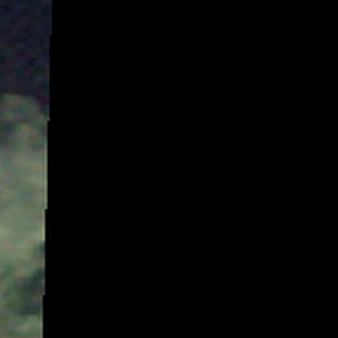
Label: other